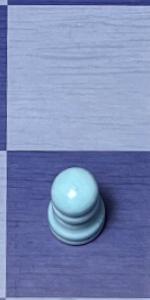
Label: Pawn_White